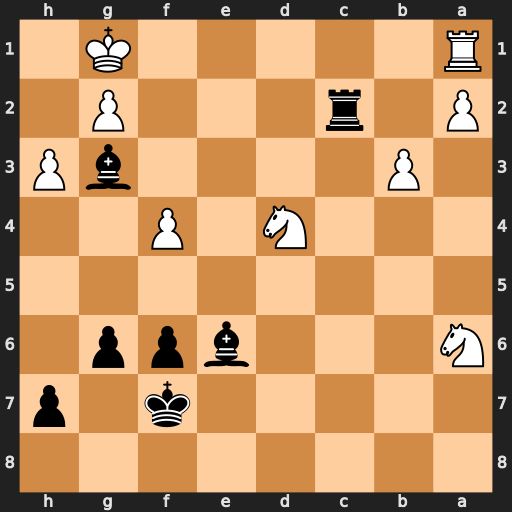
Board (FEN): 8/5k1p/N3bpp1/8/3N1P2/1P4bP/P1r3P1/R5K1
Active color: b
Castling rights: -
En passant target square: -
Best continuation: Bf2+ Kh1 Bxd4